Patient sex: F
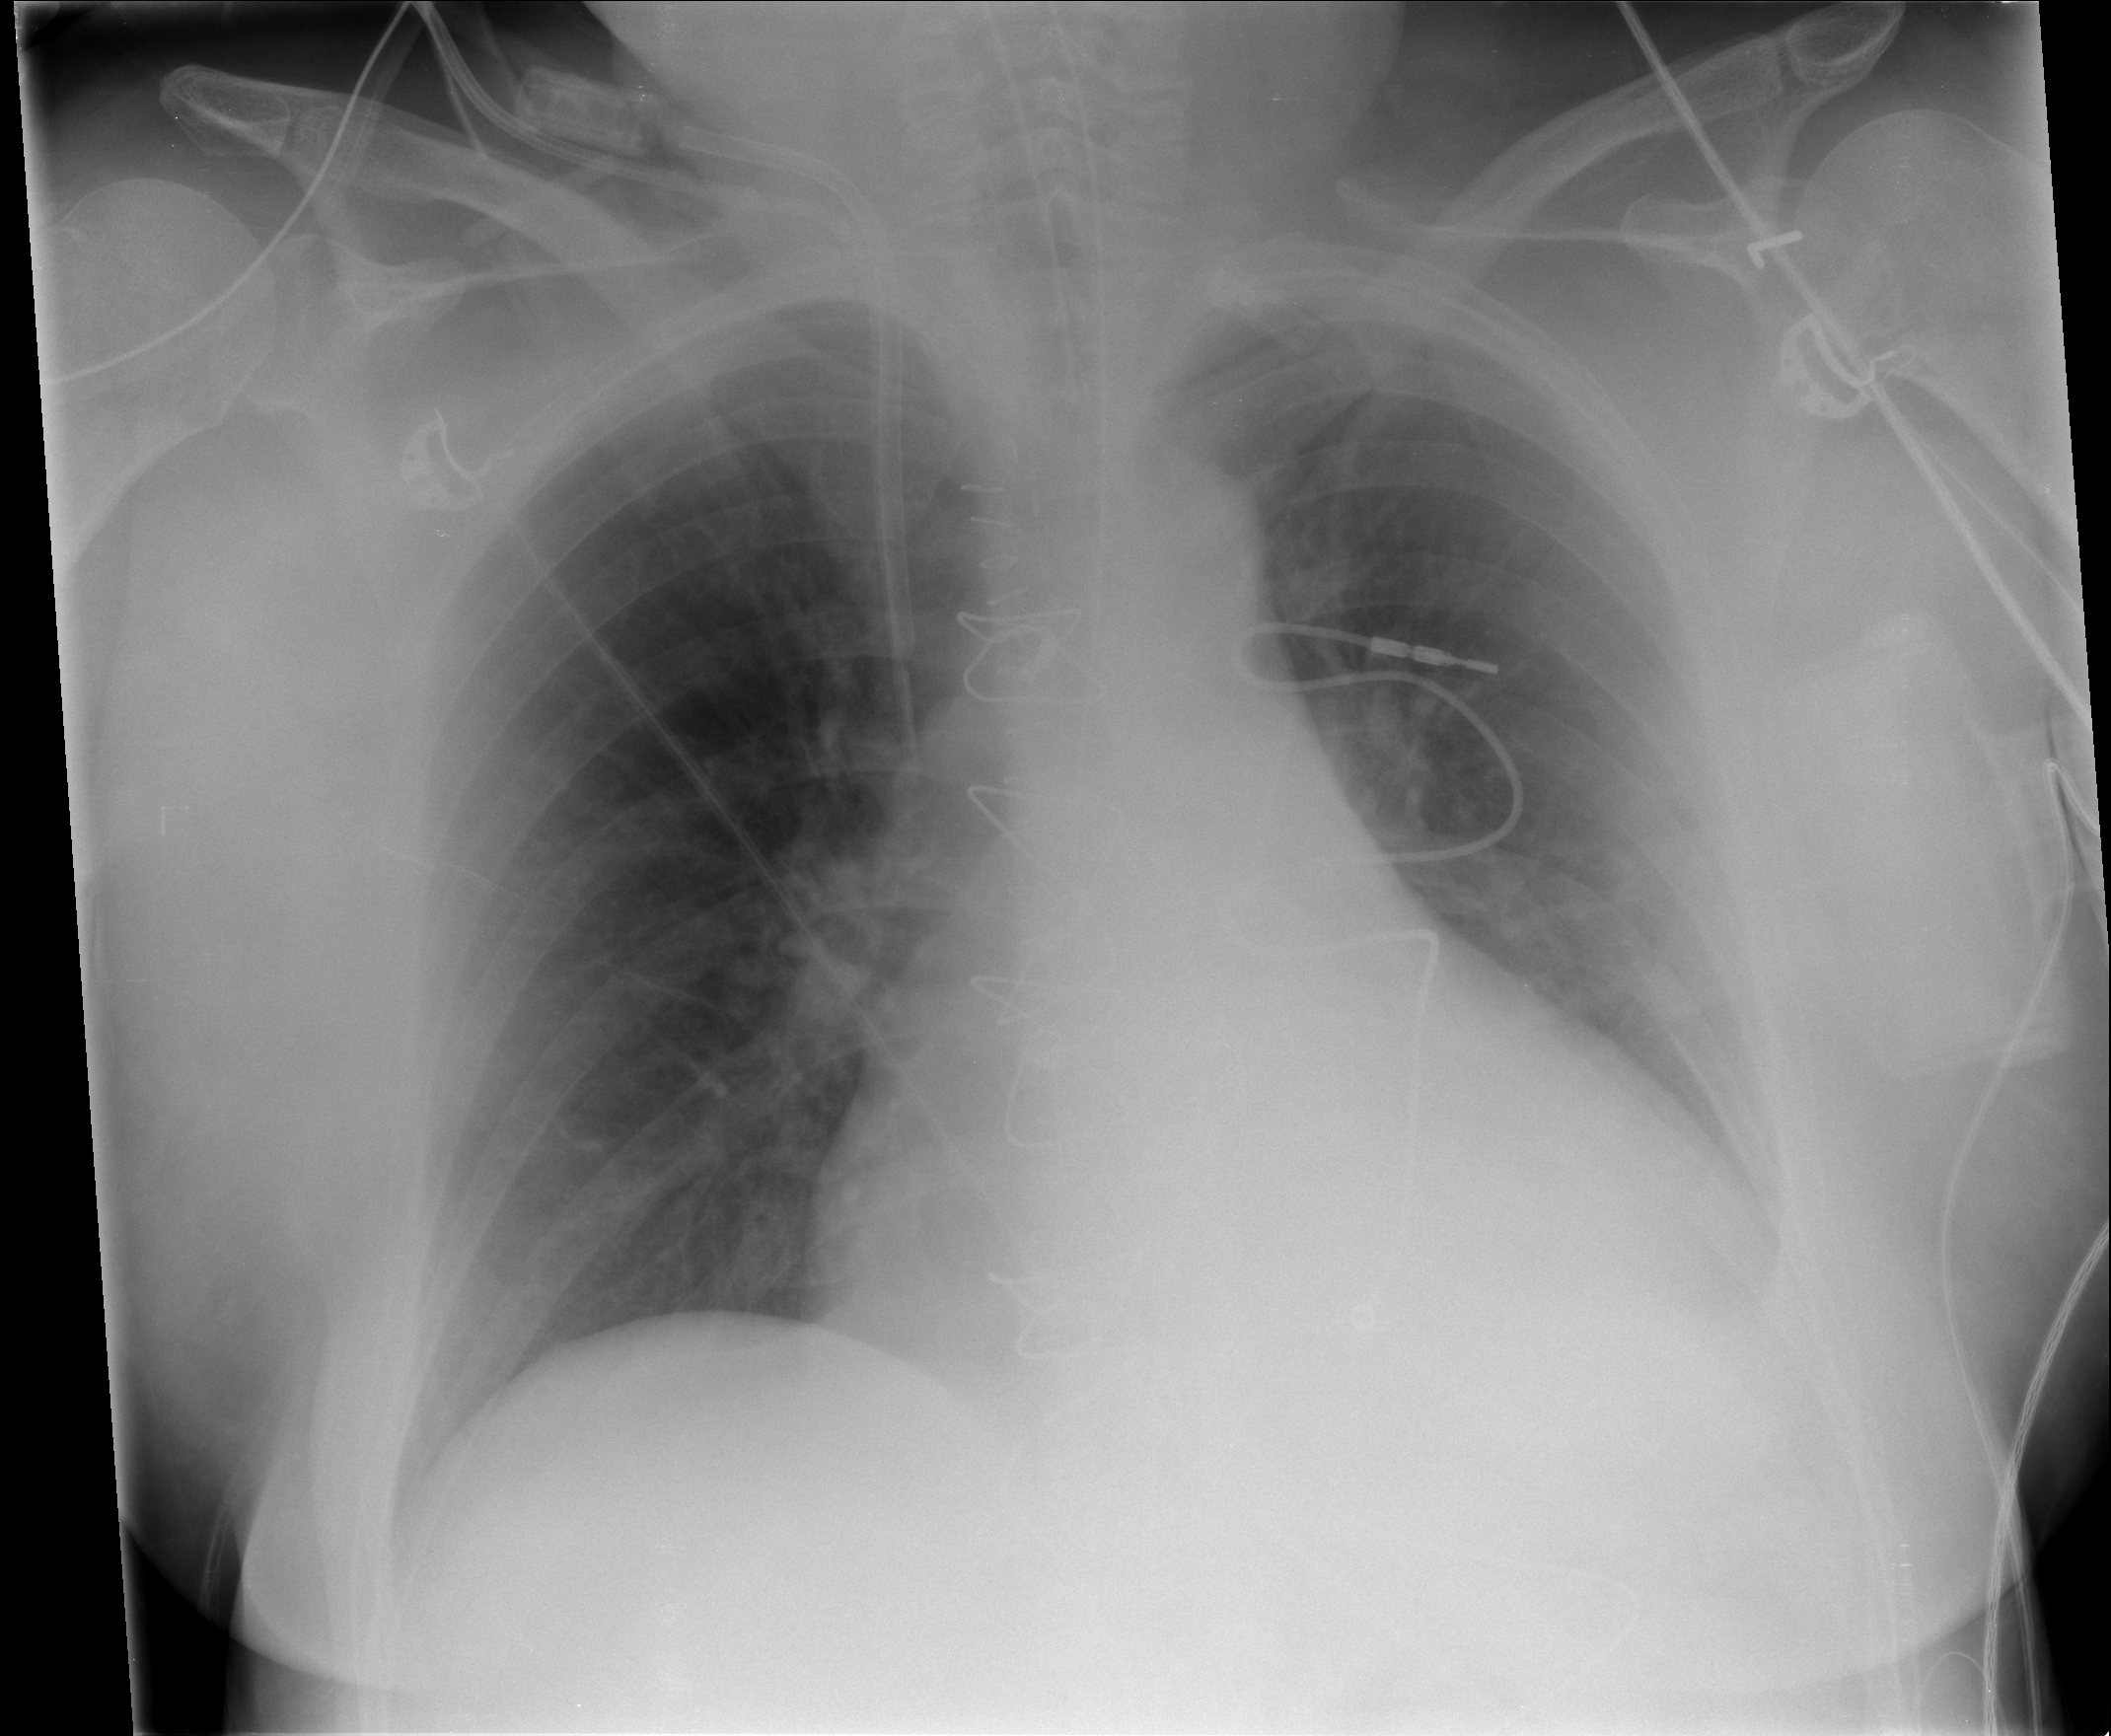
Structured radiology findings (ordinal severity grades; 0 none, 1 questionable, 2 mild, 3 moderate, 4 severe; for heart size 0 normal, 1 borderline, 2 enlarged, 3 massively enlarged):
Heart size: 2
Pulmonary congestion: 0
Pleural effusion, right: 0
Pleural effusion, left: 2
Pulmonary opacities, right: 0
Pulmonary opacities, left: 0
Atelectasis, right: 0
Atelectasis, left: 2